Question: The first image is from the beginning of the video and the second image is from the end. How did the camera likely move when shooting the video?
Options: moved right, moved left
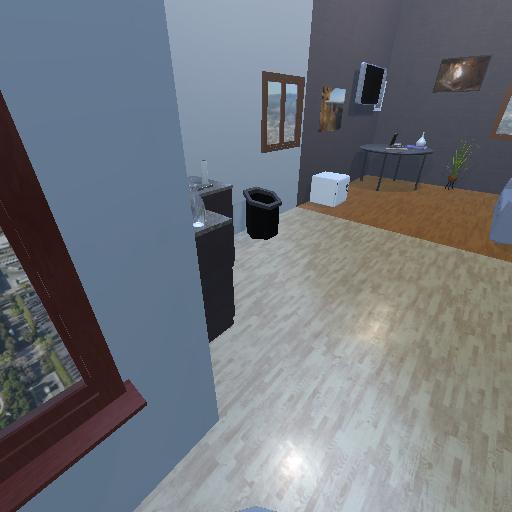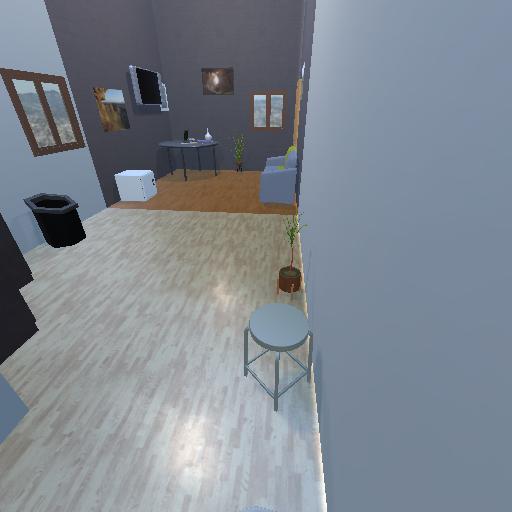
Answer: moved right